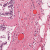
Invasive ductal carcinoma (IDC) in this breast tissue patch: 0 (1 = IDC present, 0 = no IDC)